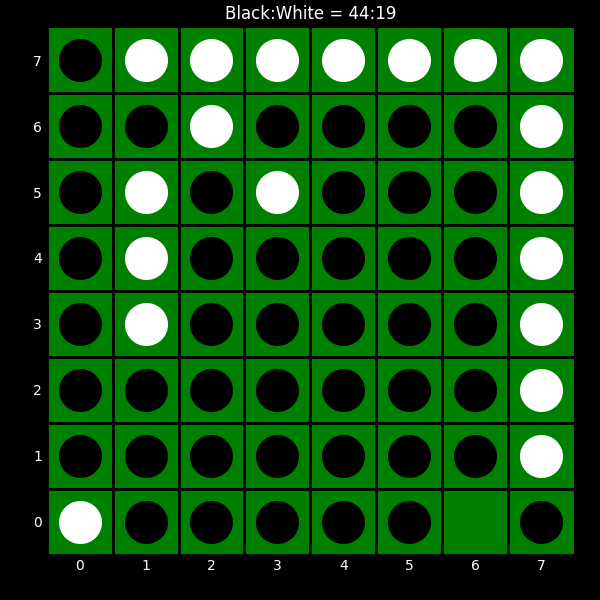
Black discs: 44
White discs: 19